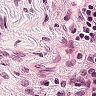
Metastatic tissue present: no